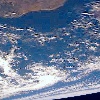
Label: cloud